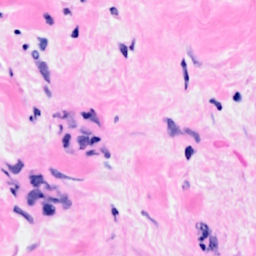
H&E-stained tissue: Breast